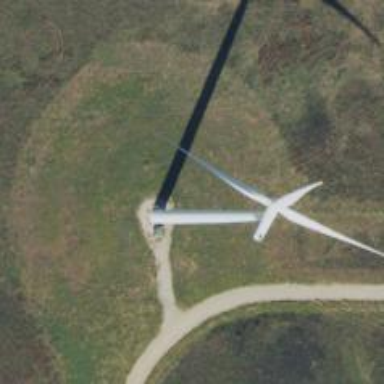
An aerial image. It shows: Wind generator with horizontal axis. The generator is wind turbine.